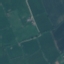
Label: Pasture